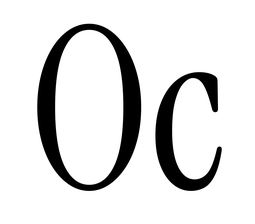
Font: InstrumentSerif-Regular